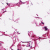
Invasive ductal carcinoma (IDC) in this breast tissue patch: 0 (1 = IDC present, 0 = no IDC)